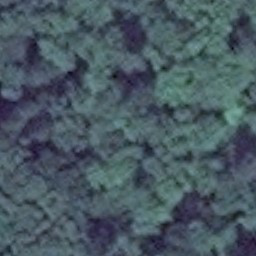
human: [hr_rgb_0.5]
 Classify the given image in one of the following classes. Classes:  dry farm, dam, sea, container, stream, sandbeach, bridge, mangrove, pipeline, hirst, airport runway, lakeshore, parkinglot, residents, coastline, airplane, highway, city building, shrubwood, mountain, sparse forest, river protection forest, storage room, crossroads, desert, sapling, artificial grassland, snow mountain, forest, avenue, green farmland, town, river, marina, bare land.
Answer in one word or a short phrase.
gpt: forest